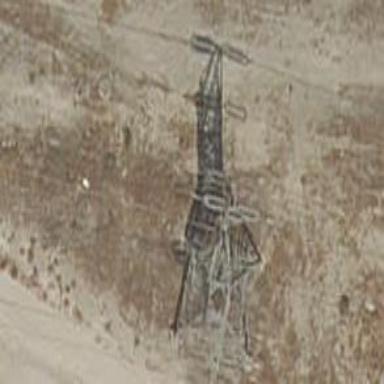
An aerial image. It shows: Power tower.